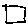
Label: square